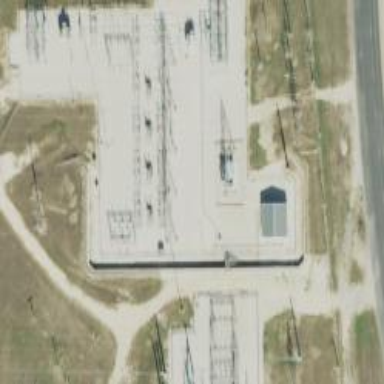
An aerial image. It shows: Power tower.